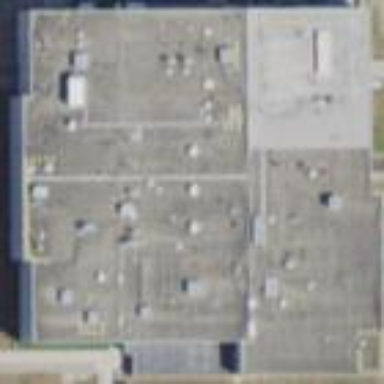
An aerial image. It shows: Commercial building.